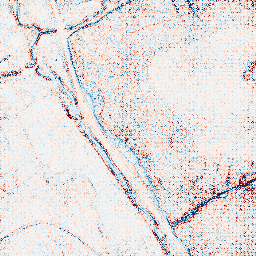
Category: edge_preserving
Decomposition family: anisotropic_diffusion
Decomposition parameters: iterations: 5
kappa: 10
gamma: 0.1
Upsampling method: regularized
Upsampling parameters: scale: 4
lambda_reg: 0.1
Upsampling scale: 4